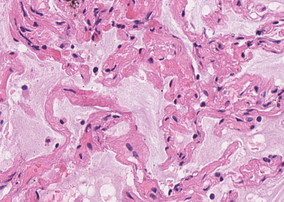
Tumor epithelial tissue: no
Tumor-associated stroma tissue: no
Normal tissue: yes